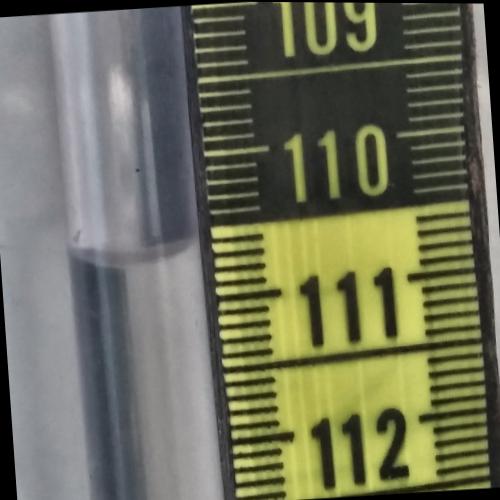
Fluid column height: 110.7 cm